Question: I am writing on a system where you can ask and answer questions, looks like this:

Everything is working fine, but the code looks hideous! Lots of duplicate parts that do pretty much the same thing.
This is only for the voteUp-Buttons, the code is pretty much the same for the voteDown-Buttons (except I decrease the score instead of increasing it):
'''
$(document).ready(function(){
$(".btn-default").click(function(){
if( $(this).val() == 'voteUp'){
if( $(this).hasClass("questionButton") ){
$(this).html( "<span class='glyphicon glyphicon-arrow-up' aria-hidden='true' style='color:orange'></span>" );
var currentScore = $(this).parent('li').find('> .num').text();
$(this).parent('li').find('> .num').html(parseInt(currentScore) + 1);
var currentID = $(this).parent('li').find('> .num').attr('id');
var buttonType = "questionButton";
<!-- AJAX script to send the voteScore to the controller and then put it into the DB -->
$.ajax({
type : 'POST',
url : '@routes.Application.voteUp()',
data : {
questionID : currentID,
score : currentScore,
type: buttonType
},
success : function(data){
}
});
}
if( $(this).hasClass("answerButton") ){
$(this).html( "<span class='glyphicon glyphicon-arrow-up' aria-hidden='true' style='color:orange'></span>" );
var currentScore = $(this).parent('li').find('> .num').text();
$(this).parent('li').find('> .num').html(parseInt(currentScore) + 1);
var currentID = $(this).parent('li').find('> .num').attr('id');
var buttonType = "answerButton";
<!-- AJAX script to send the voteScore to the controller and then put it into the DB -->
$.ajax({
type : 'POST',
url : '@routes.Application.voteUp()',
data : {
questionID : currentID,
score : currentScore,
type: buttonType
},
success : function(data){
}
});
}
}
'''
As I am using a lot of '$(this)' and its context changes several times, I am not sure how I should approach cleaning my code. Because at the moment it's hard to read and therefore to maintain / extend. I think I could at least outsource the AJAX-POSTs but still the rest would be duplicate.
So how can I re-factor my code and remove the duplicate procedures?
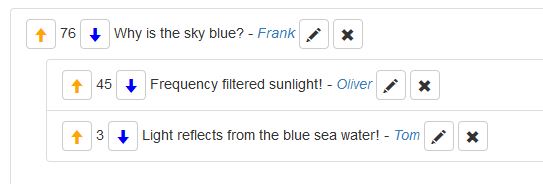
Answer: Tried to optimize, suggestions are welcome
'''
$(document).ready(function() {
$(".btn-default").on('click', function() {
var $this = $(this),
$num = $this.parent('li').find('> .num');
$this.html("<span class='glyphicon glyphicon-arrow-up' aria-hidden='true' style='color:orange'></span>");
if ($this.val() !== 'voteUp') {
return;
}
if ($this.hasClass("questionButton")) {
var buttonType = "questionButton";
}
// else if ?
if ($this.hasClass("answerButton")) {
var buttonType = "answerButton";
}
var currentScore = parseInt($num.text()) || 0,
currentID = $num.attr('id');
$num.html(currentScore + 1);
// AJAX script to send the voteScore to the controller and then put it into the DB
$.ajax({
type: 'POST',
url: '@routes.Application.voteUp()',
data: {
questionID: currentID,
score: currentScore,
type: buttonType
},
success: function(data) {}
});
});
});
'''